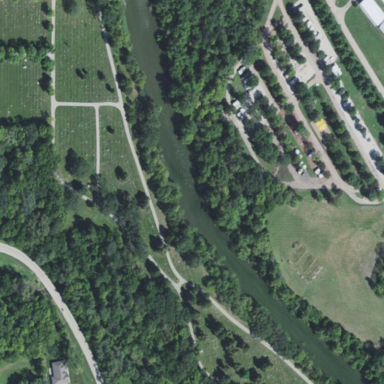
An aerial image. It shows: Cemetery.